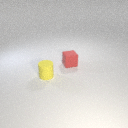
small red rubber cube to the right of small yellow rubber cylinder